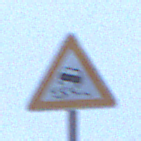
Verkehrszeichen: SchleuderOderRutschgefahr
Umgebung: Outdoor, Nature
Tageszeit: Midday
Wetter: Overcast
Licht: Natural
Jahreszeit: Winter
Kontrast: LowContrast